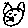
Label: cat